Interaction volume radius: 5 \u00c5
Interaction volume height: 10 \u00c5
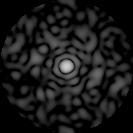
Disorder parameter: 0.689